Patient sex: F
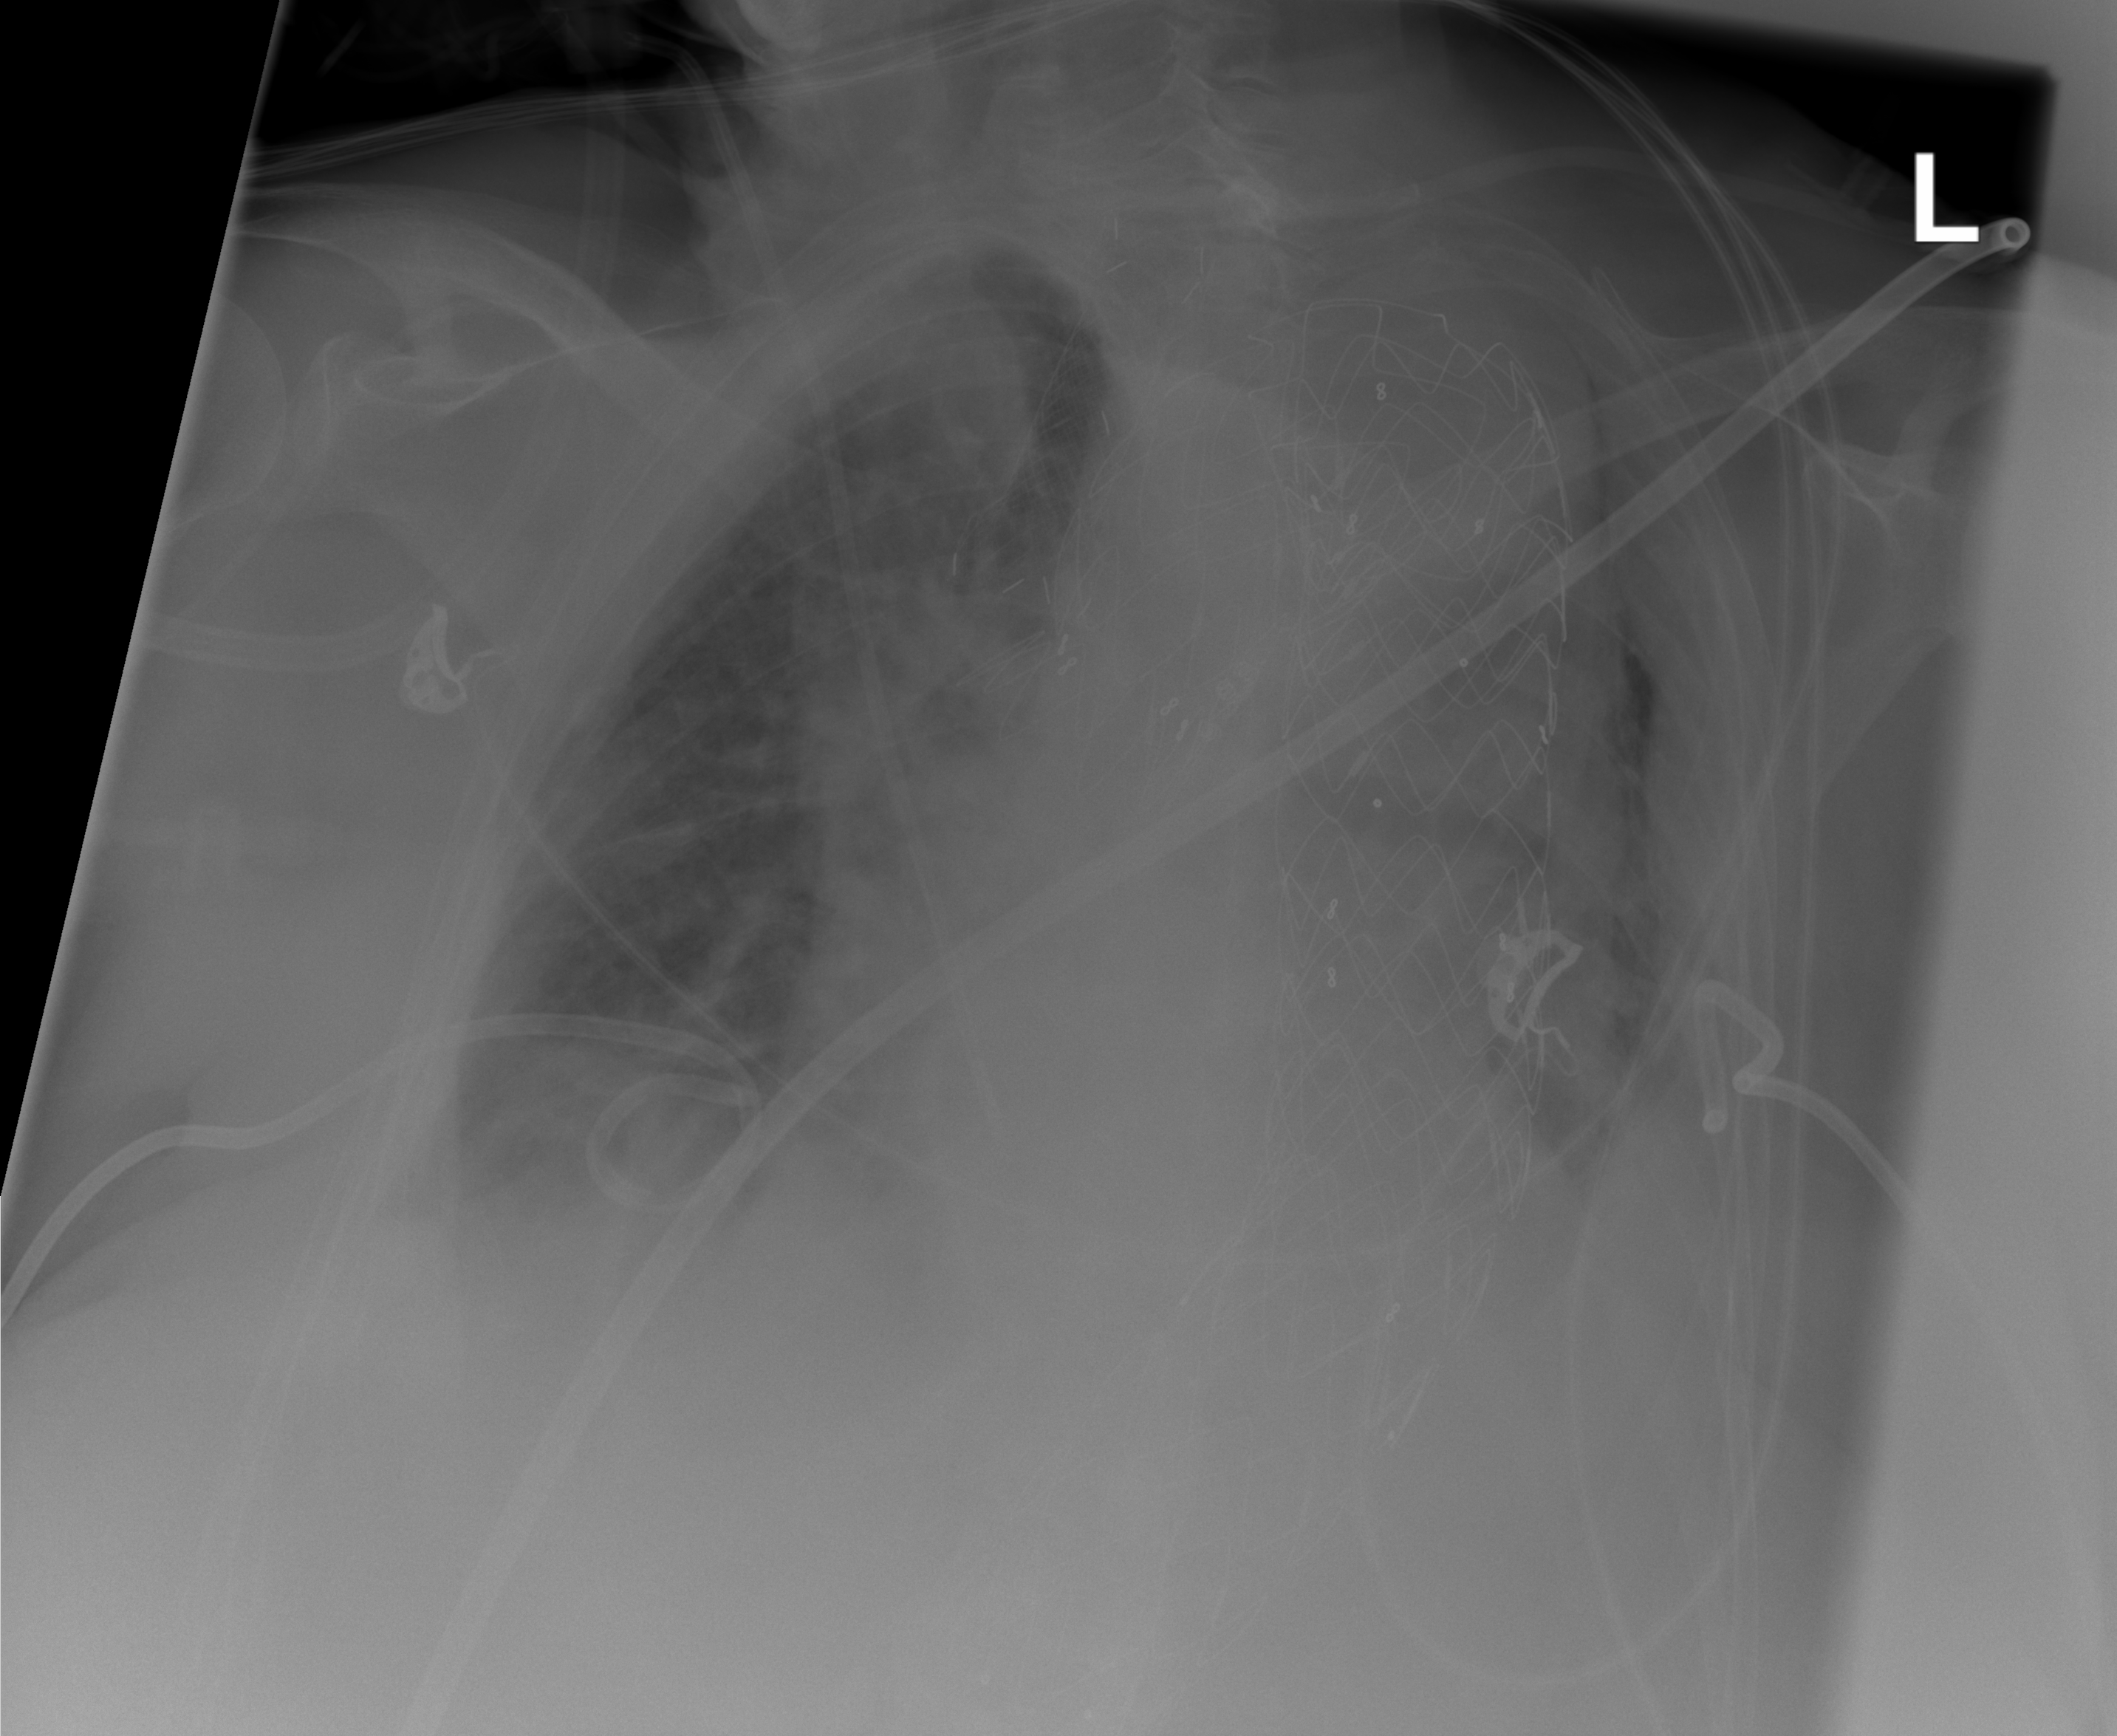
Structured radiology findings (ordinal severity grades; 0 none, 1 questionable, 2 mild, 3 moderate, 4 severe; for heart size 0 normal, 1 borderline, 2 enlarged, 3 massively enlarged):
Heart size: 0
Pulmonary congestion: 1
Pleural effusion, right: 2
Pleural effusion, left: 1
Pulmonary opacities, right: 0
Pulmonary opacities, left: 0
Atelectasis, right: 2
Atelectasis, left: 3